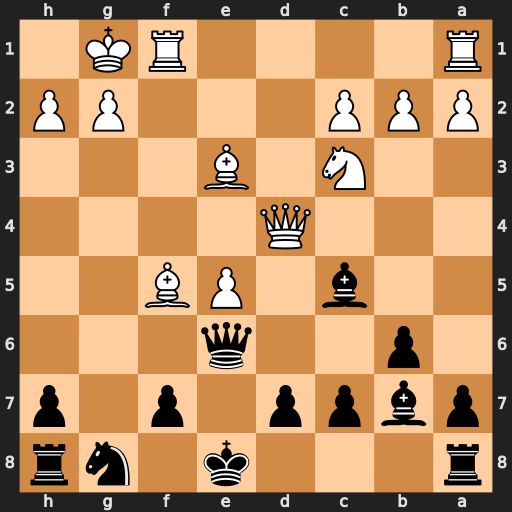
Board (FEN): r3k1nr/pbpp1p1p/1p2q3/2b1PB2/3Q4/2N1B3/PPP3PP/R4RK1
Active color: b
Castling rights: kq
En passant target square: -
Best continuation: Bxd4